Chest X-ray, PA view. Patient: 50 years old, sex F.
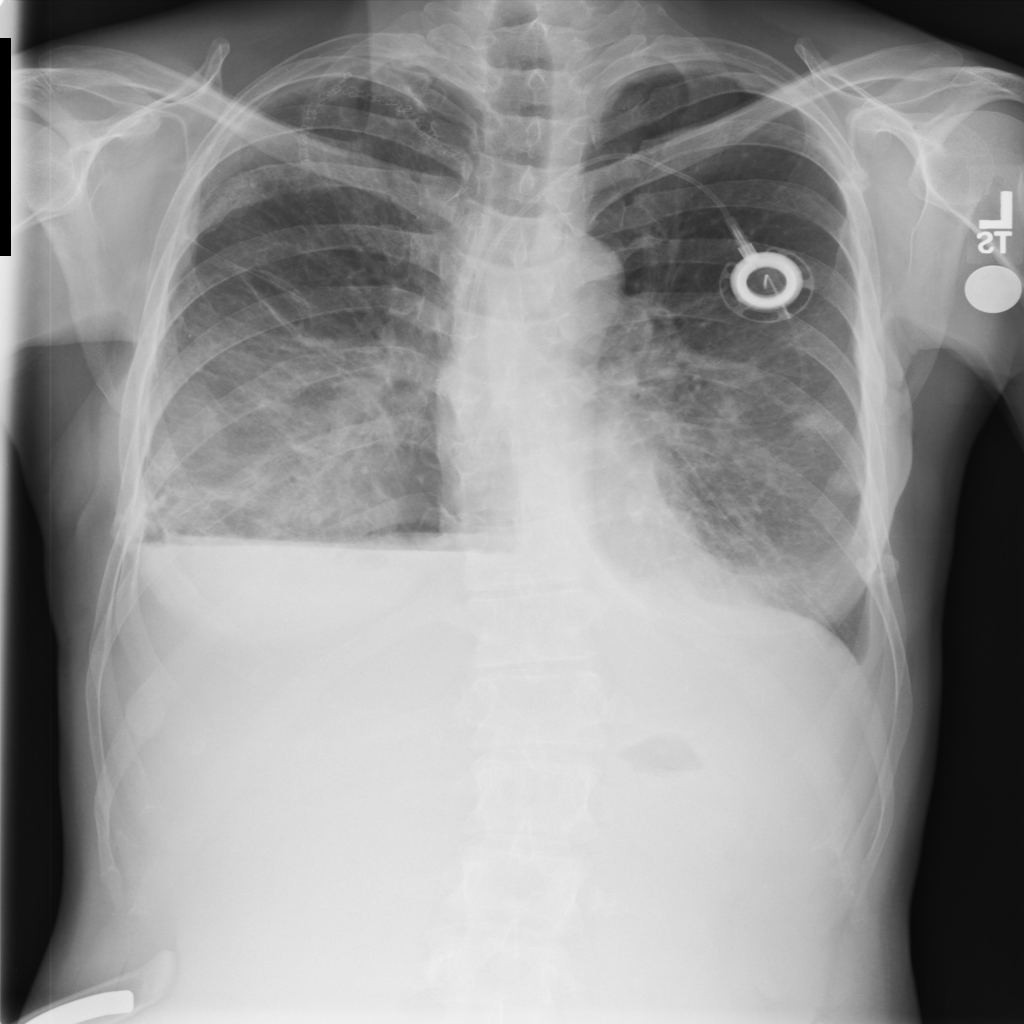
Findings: No Finding